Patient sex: M
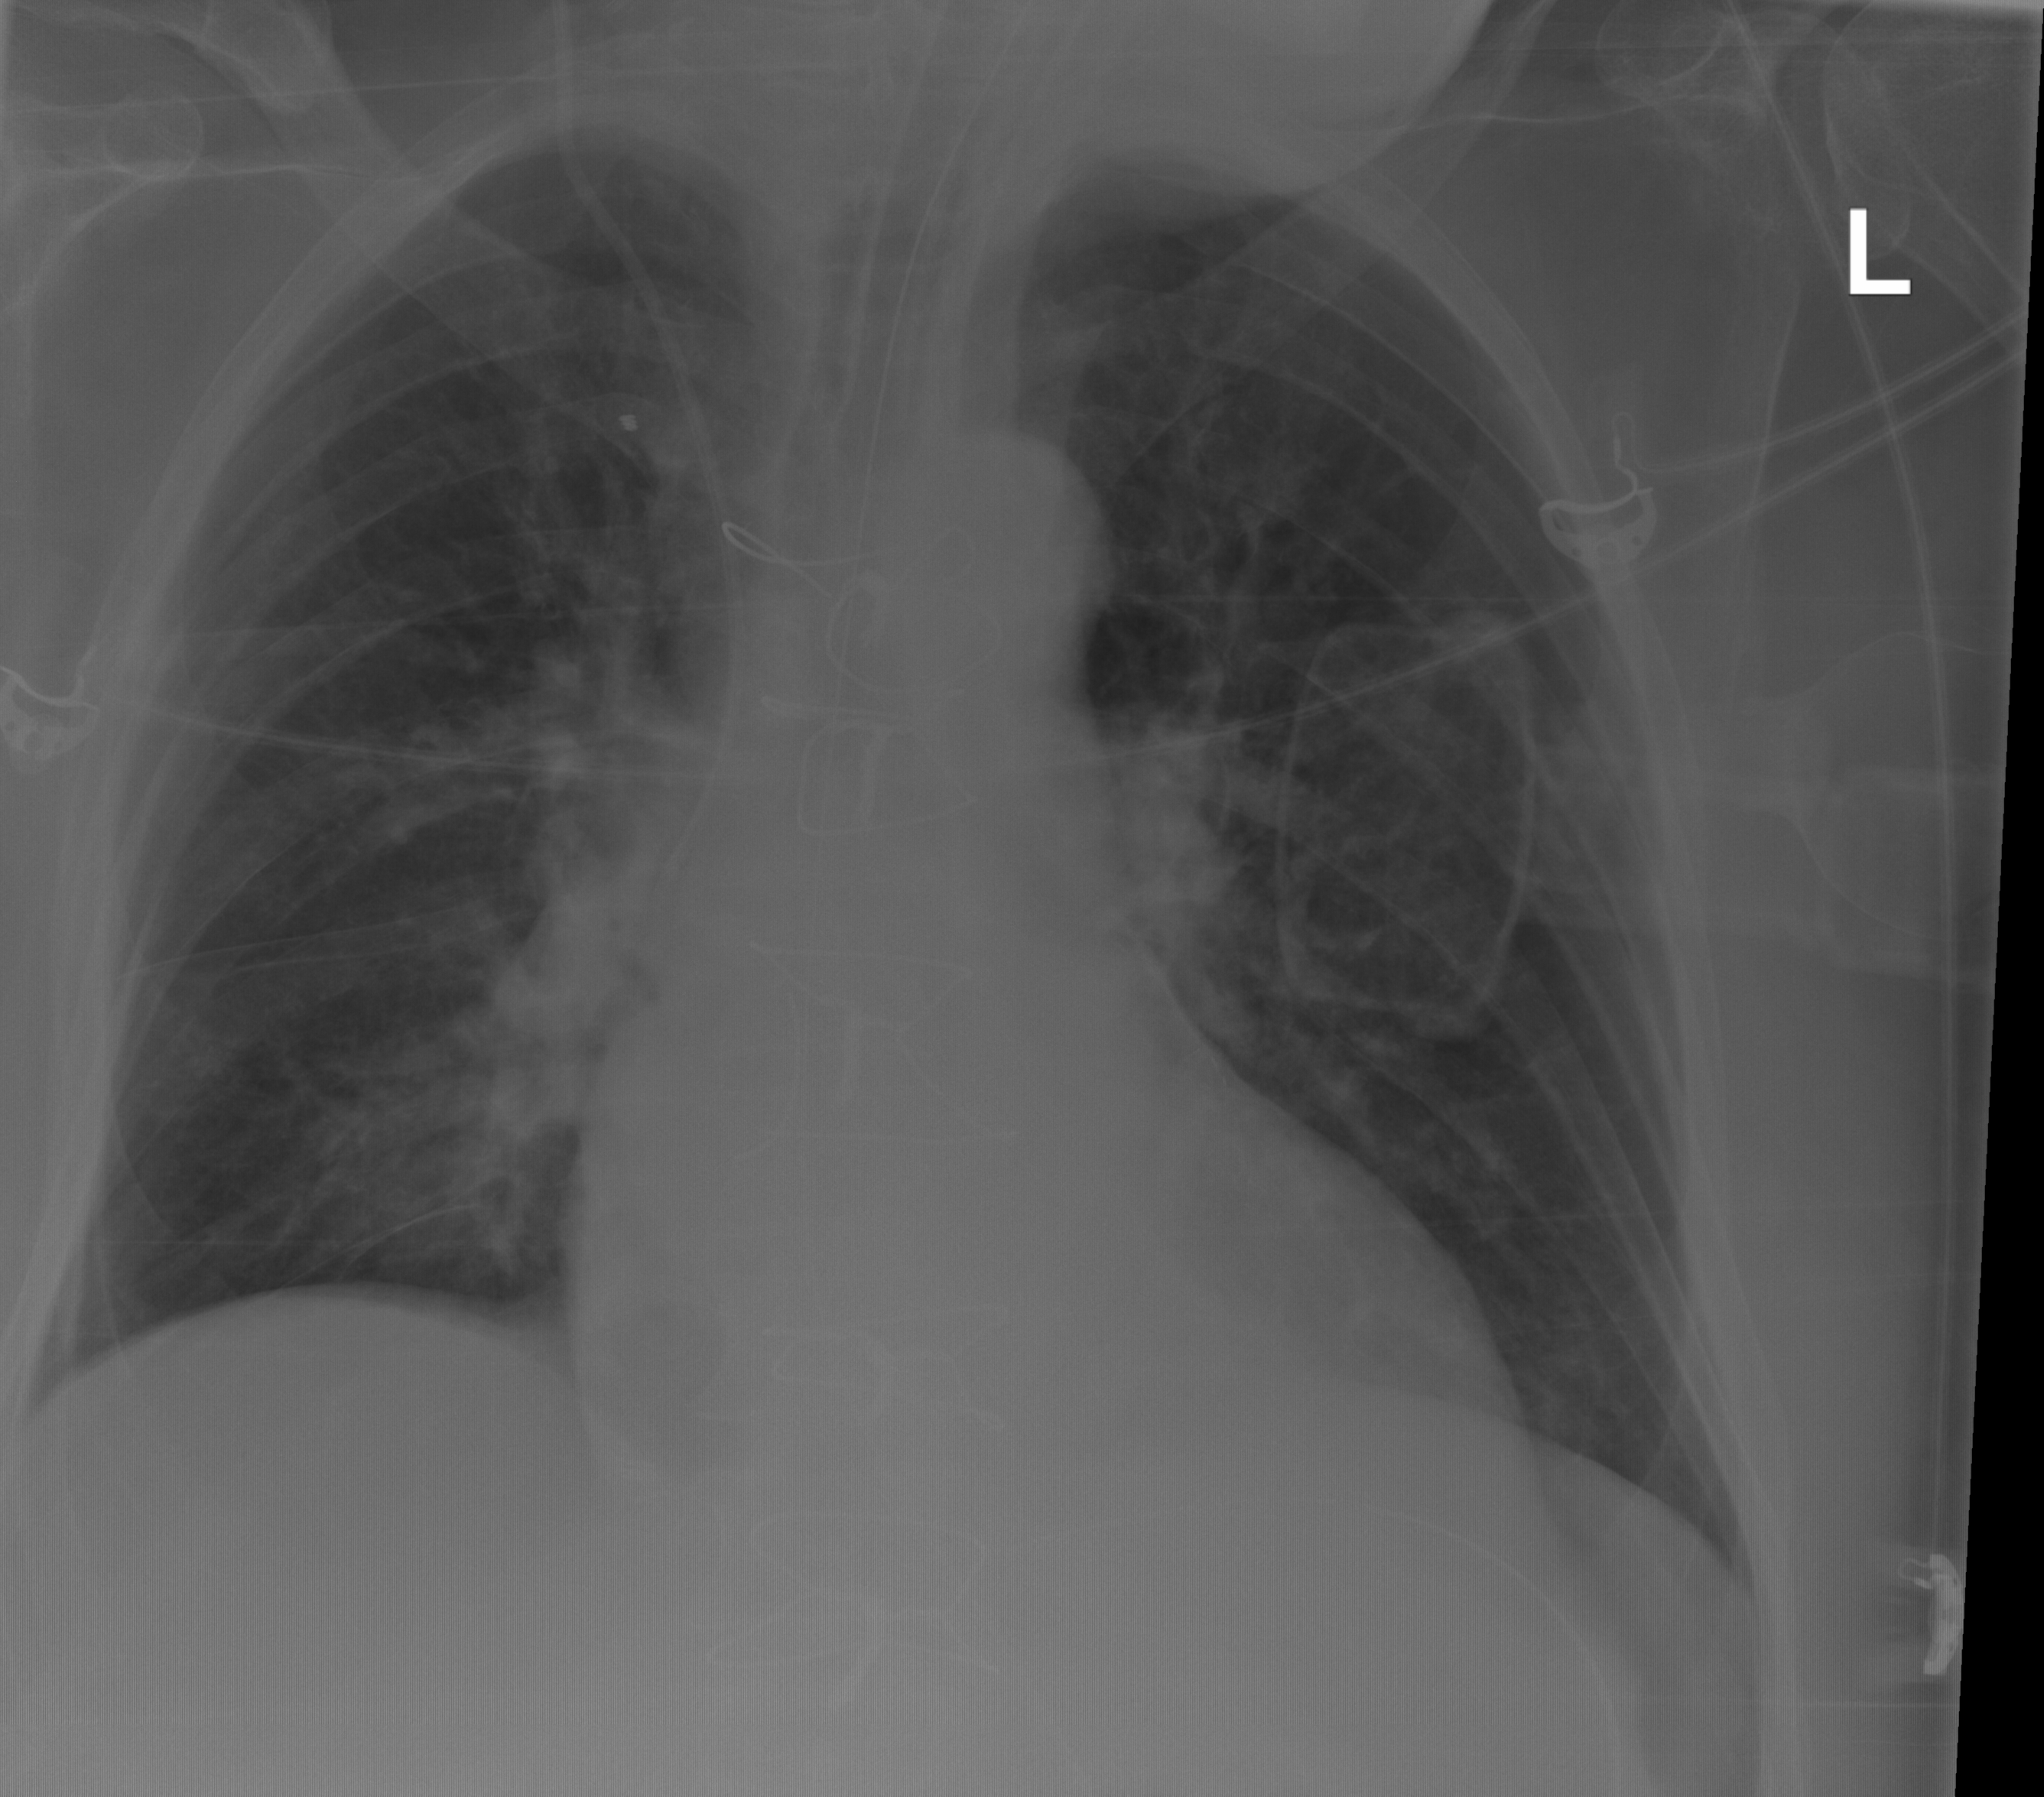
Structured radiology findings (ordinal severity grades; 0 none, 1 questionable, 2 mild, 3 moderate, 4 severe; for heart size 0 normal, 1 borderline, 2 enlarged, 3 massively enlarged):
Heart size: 1
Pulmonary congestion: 2
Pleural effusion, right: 0
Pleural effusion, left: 0
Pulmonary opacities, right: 0
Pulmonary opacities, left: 0
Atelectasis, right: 0
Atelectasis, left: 0